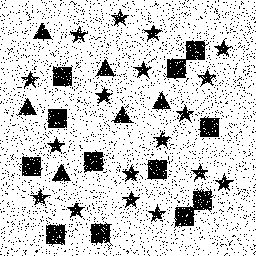
Squares: 12
Triangles: 6
Stars: 18
Total shapes: 36